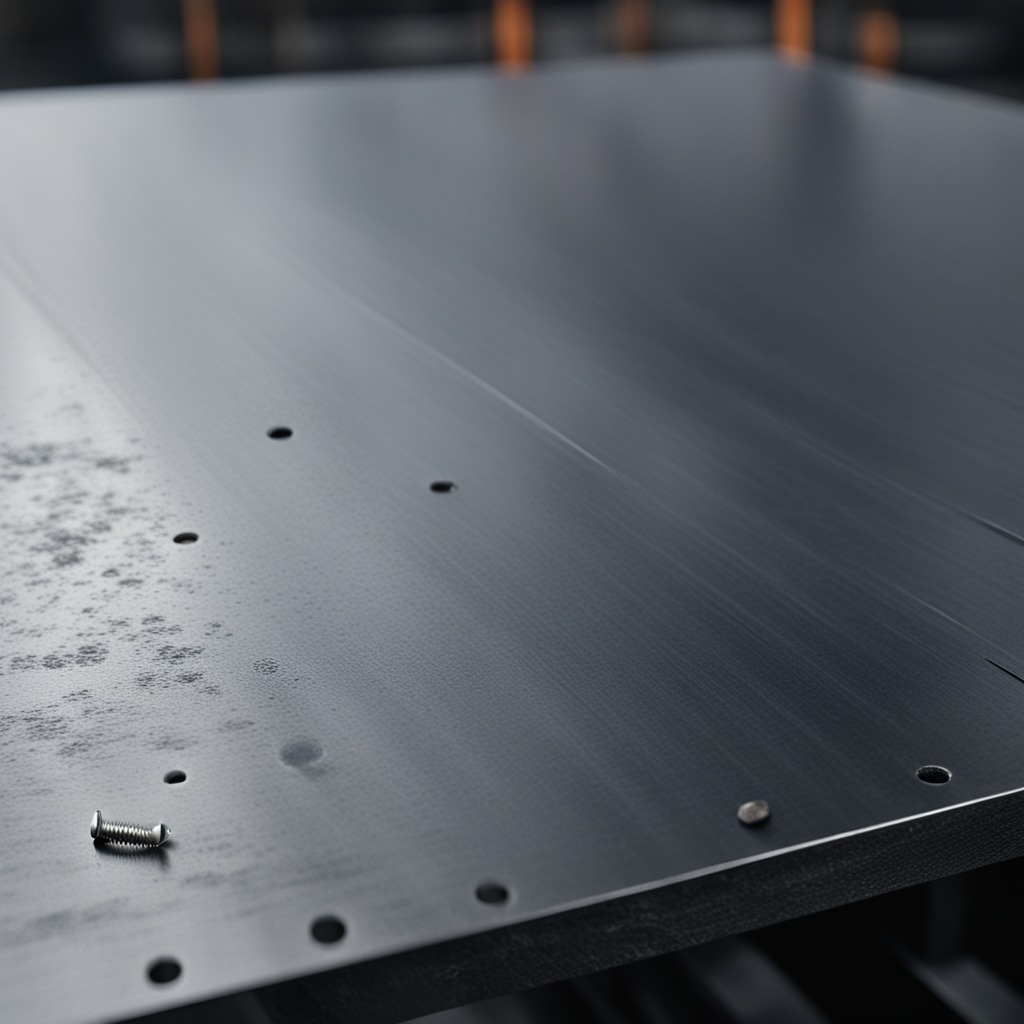
A metal screw is lying on a cold steel table in a mining workshop.